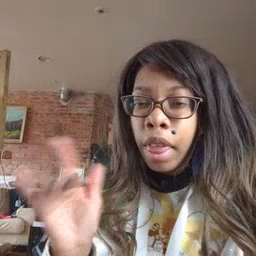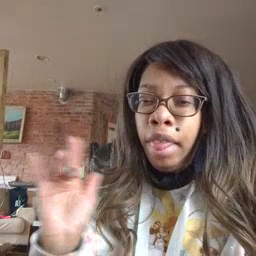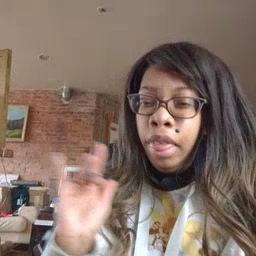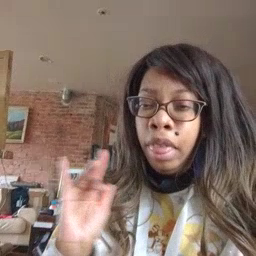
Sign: yucky